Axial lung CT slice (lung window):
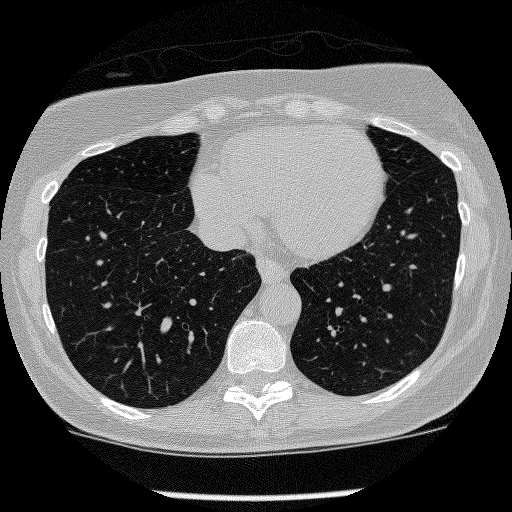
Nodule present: no